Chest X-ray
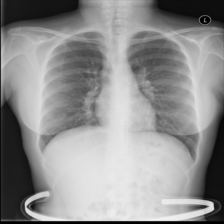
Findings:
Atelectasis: negative
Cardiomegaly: negative
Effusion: negative
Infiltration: negative
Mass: negative
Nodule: negative
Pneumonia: negative
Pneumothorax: negative
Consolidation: negative
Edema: negative
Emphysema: negative
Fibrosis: negative
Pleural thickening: negative
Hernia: negative